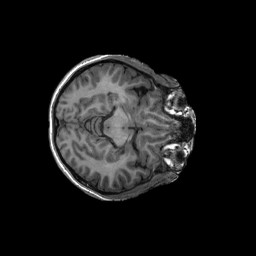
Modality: T1w
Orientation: axial
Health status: ill
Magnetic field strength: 3 T